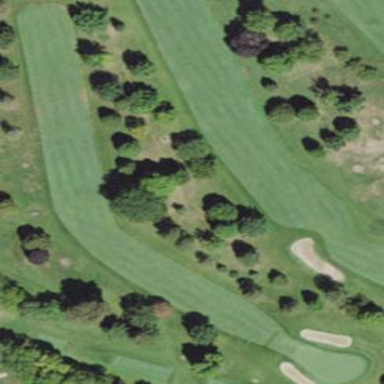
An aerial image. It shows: Golf fairway with grass surface.